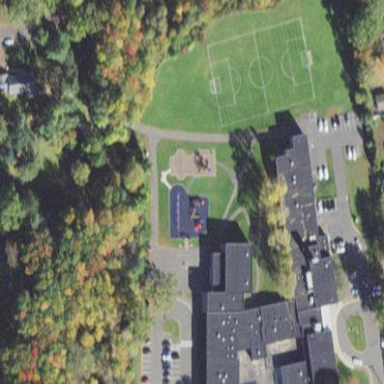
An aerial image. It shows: School building.